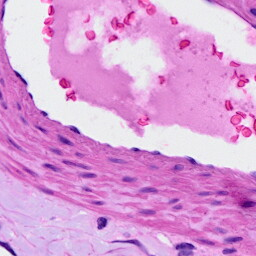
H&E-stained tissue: Ovarian